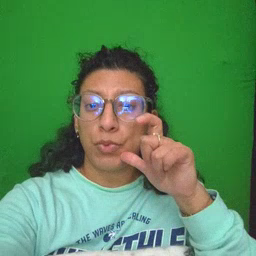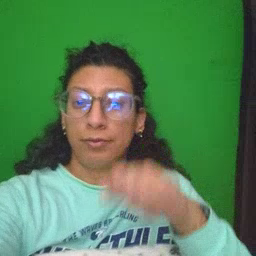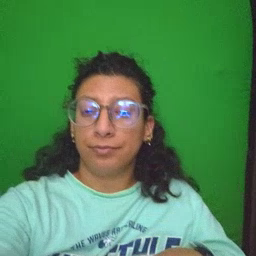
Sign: who